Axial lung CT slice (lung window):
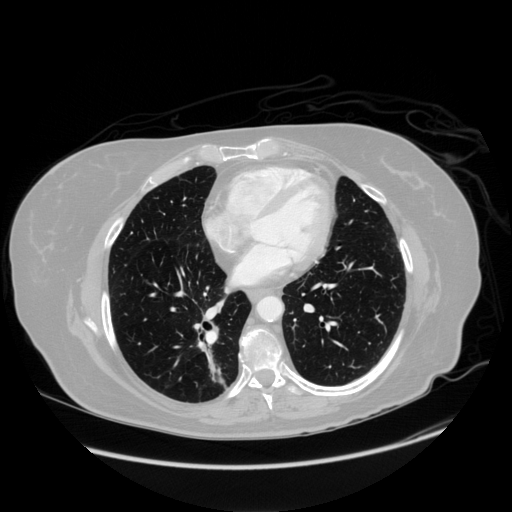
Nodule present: no